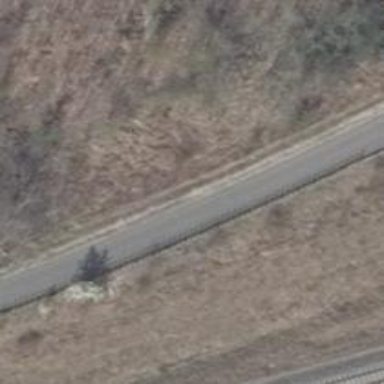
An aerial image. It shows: Unclassified road with asphalt surface.